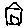
Label: house